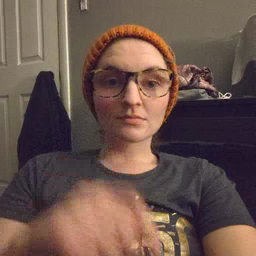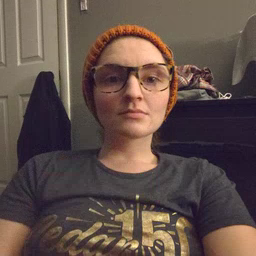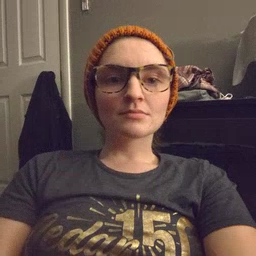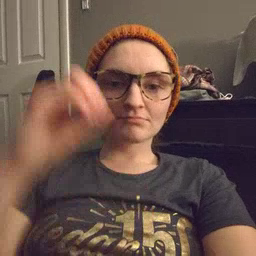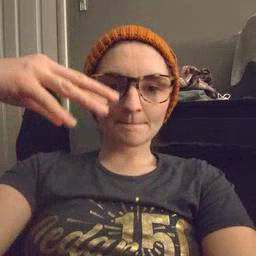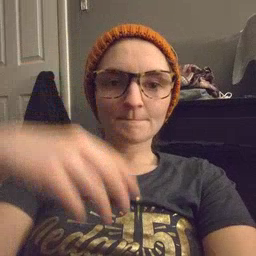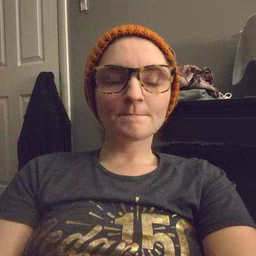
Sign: lamp